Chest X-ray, AP view. Patient: 61 years old, sex F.
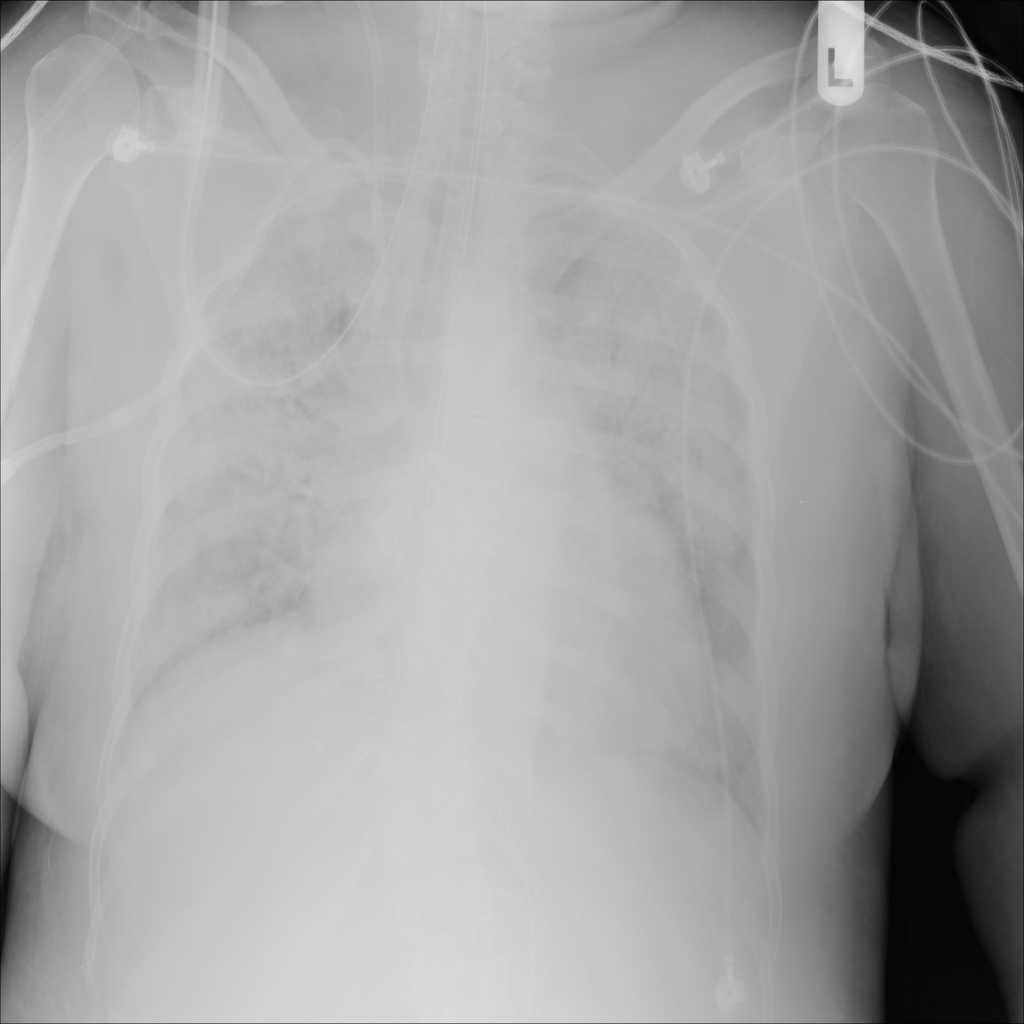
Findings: Infiltration